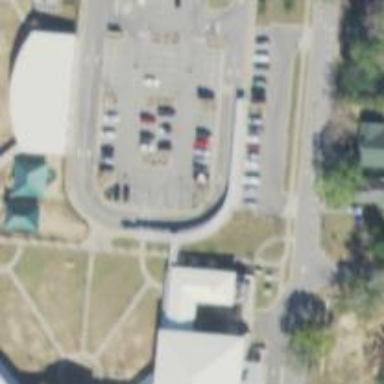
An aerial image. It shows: Parking space is available.